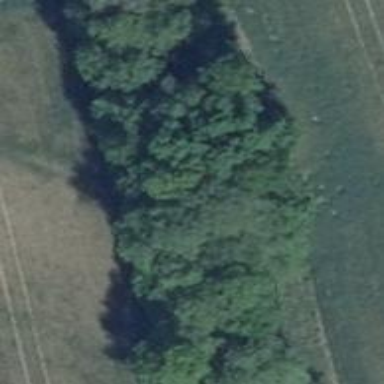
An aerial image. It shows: Row of deciduous broadleaved trees.